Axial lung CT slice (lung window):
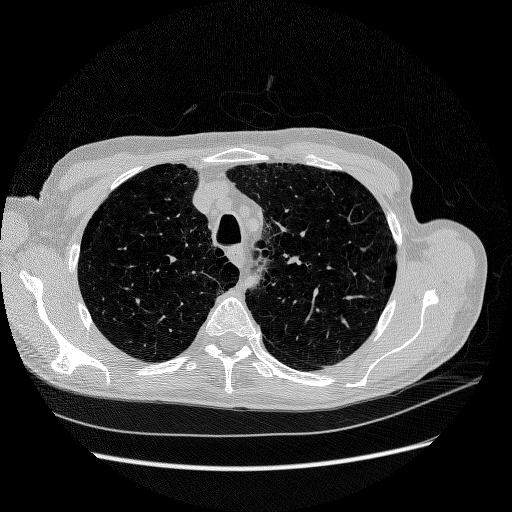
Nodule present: no